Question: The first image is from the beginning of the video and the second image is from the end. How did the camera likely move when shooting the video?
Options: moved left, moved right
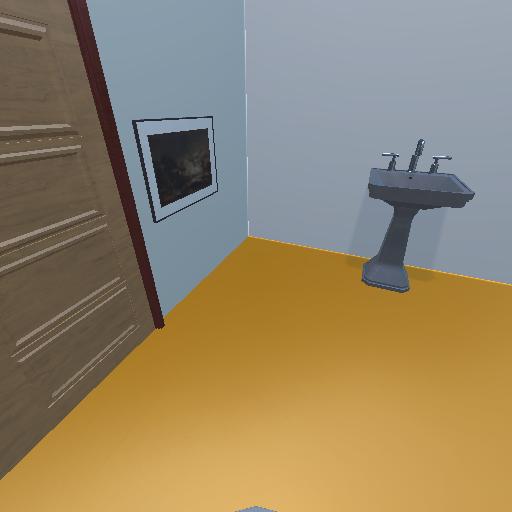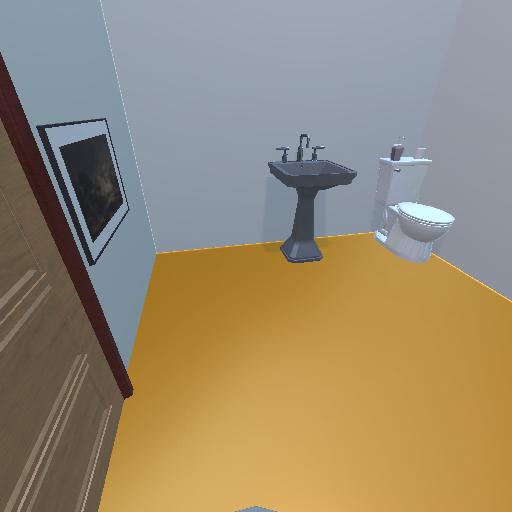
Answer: moved left